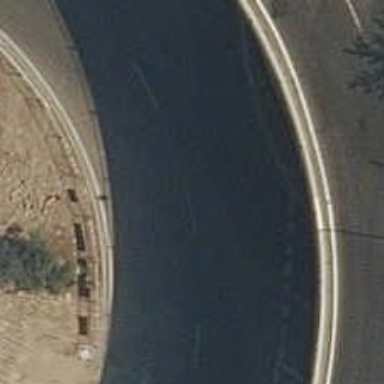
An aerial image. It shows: Secondary road with asphalt surface leading to roundabout junction.